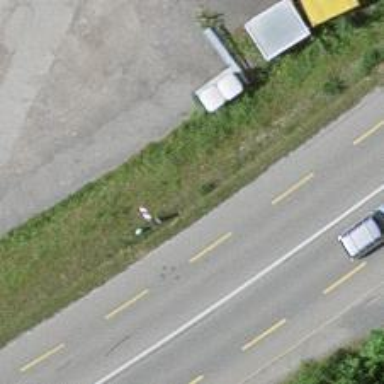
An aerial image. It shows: Tunnel on asphalt trunk highway used for motor vehicles.